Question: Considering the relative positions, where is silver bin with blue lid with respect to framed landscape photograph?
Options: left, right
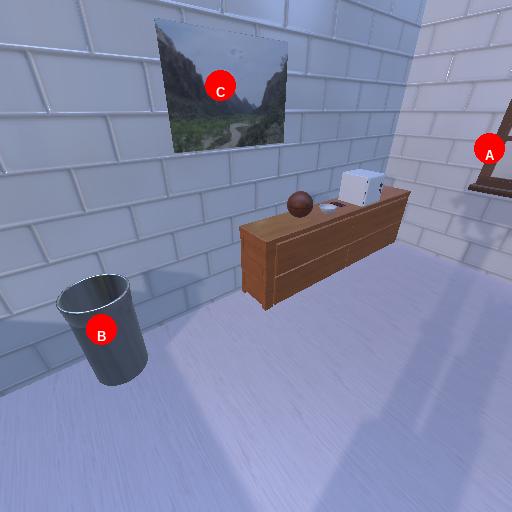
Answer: left